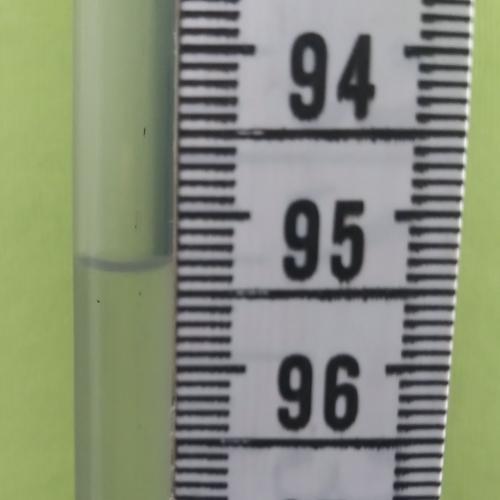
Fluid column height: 95.3 cm